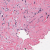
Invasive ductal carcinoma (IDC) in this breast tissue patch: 1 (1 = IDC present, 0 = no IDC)